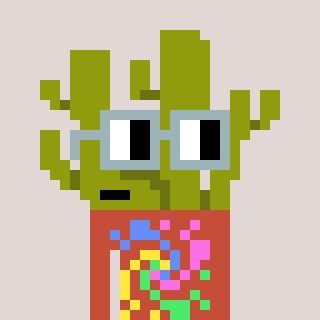
a pixel art character with square dark gray glasses, a cactus-shaped head and a rust-colored body on a warm background